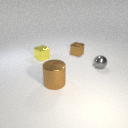
large brown metal cylinder to the left of small gray metal sphere